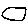
Label: circle